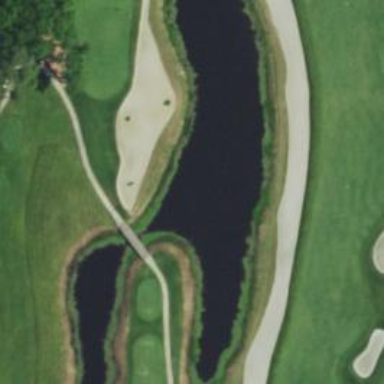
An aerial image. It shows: Sandy area is golf bunker.